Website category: movie
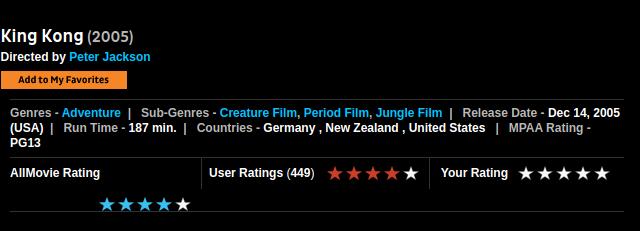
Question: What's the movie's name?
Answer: King Kong

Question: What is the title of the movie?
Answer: King Kong

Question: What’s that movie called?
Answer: King Kong

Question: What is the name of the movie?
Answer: King Kong

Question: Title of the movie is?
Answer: King Kong

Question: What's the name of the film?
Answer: King Kong

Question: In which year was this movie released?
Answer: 2005

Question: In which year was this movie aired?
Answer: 2005

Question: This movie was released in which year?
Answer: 2005

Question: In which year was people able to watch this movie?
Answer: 2005

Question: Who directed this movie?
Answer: Peter Jackson

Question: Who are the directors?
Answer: Peter Jackson

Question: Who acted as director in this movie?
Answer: Peter Jackson

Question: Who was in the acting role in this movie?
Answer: Peter Jackson

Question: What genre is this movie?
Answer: Adventure

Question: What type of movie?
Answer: Adventure

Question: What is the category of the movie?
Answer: Adventure

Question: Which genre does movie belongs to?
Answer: Adventure

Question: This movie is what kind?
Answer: Adventure

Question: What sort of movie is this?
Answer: Adventure

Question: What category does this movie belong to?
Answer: Adventure

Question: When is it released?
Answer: Dec 14, 2005 (USA)

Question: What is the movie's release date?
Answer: Dec 14, 2005 (USA)

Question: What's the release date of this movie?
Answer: Dec 14, 2005 (USA)

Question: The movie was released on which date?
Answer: Dec 14, 2005 (USA)

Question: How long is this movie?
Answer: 187 min.

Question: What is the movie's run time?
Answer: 187 min.

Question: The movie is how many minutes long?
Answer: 187 min.

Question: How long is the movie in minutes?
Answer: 187 min.

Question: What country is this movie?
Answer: Germany , New Zealand , United States

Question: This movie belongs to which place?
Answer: Germany , New Zealand , United States

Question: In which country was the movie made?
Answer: Germany , New Zealand , United States

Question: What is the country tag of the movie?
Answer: Germany , New Zealand , United States

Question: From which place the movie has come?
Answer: Germany , New Zealand , United States